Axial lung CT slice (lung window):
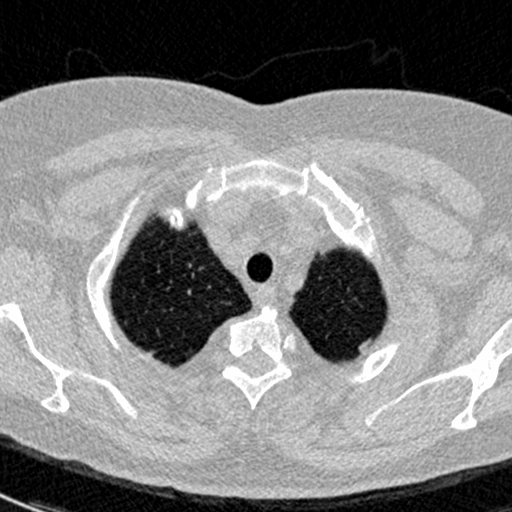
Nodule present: no